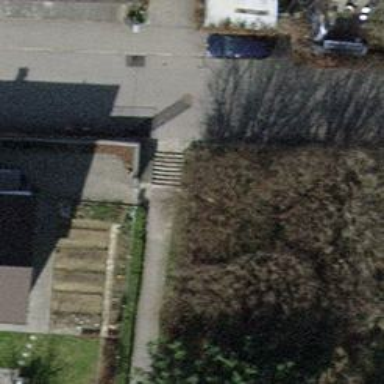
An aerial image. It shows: Set of steps on the road.